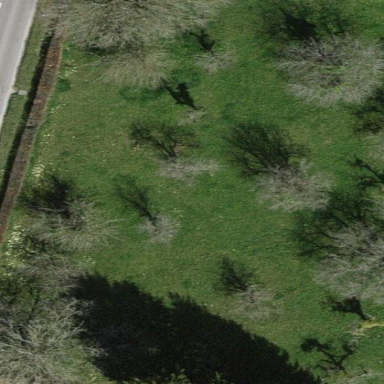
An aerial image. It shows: Orchard.